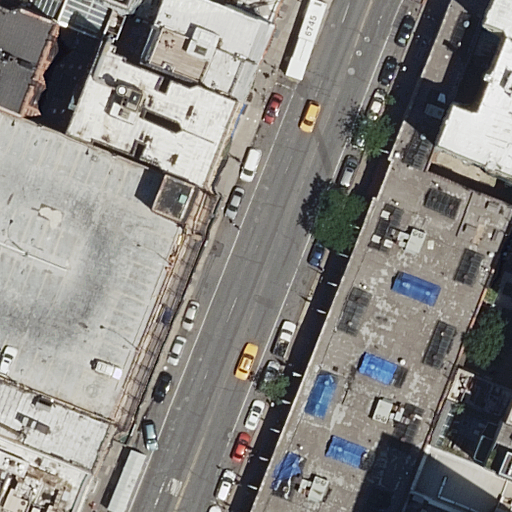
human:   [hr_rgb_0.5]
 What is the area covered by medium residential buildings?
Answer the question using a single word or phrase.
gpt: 1489m2

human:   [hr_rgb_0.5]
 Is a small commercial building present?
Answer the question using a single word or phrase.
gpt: no

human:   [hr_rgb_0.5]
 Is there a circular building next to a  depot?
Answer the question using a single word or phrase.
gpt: no

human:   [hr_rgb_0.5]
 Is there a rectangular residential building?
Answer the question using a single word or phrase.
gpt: yes

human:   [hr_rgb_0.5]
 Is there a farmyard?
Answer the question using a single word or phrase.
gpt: no

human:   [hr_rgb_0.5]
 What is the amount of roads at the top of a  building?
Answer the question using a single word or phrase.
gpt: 1

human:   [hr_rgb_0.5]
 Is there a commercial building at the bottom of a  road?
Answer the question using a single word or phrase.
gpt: no

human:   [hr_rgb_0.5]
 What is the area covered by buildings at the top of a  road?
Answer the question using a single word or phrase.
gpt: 3631m2

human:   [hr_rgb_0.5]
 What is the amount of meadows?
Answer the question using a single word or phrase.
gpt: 0

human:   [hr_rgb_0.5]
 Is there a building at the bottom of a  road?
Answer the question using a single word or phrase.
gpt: yes

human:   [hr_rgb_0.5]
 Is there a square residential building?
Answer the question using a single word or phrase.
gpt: no

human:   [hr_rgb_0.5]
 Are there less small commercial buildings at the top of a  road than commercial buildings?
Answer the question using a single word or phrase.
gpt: no

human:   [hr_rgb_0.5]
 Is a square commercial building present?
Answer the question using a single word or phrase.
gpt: no

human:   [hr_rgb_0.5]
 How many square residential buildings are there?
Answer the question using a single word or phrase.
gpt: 0

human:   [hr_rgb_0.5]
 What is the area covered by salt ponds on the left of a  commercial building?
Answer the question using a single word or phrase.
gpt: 0m2

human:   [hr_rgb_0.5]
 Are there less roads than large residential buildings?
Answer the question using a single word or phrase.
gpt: yes

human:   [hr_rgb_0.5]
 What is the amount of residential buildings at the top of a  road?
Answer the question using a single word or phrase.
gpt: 14

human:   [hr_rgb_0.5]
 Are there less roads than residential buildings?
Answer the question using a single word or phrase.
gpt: yes

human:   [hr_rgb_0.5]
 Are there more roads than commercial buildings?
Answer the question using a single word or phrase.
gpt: yes

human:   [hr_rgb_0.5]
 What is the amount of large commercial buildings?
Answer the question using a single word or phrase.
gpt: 0

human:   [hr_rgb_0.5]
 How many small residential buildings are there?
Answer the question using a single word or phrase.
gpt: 7

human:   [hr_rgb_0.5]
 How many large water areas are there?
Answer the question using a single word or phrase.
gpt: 0

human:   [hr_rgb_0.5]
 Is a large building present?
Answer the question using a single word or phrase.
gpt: yes

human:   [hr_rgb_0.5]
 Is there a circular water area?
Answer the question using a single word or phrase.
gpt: no

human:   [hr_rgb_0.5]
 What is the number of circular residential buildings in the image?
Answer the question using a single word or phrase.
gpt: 0

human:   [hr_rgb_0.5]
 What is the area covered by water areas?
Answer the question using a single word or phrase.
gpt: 0m2

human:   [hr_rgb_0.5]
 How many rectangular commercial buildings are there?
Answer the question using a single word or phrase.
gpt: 0

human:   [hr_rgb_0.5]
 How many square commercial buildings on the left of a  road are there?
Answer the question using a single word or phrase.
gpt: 0

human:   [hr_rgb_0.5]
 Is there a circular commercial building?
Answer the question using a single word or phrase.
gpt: no

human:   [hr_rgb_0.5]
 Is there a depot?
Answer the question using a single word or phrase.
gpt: no

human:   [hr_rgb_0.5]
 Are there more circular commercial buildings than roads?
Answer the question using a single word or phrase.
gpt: no

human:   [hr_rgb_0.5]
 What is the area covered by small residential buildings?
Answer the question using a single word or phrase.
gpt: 303m2

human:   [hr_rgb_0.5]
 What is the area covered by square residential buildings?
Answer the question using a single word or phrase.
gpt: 0m2

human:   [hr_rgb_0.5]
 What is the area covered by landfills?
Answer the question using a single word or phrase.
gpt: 0m2

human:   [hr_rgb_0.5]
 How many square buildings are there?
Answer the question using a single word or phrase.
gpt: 0

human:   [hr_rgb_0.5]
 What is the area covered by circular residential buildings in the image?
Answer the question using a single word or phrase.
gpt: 0m2